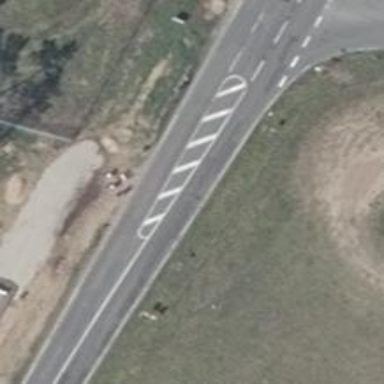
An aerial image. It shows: Secondary road with asphalt surface.